Question: - Given 3 projects (Dashboard, Area 1-2) are being developed almost independently as they are separate tools sharing same database and some of business logic.- Areas share some of the styles, templates and scripts of the root project - Release dates of projects are different, every project should be able to be deployed separately keeping others untouched.
How to organise git branches scheme to satisfy the conditions
---
My best idea so far was to have branches organised like this:
- 'Master'- 'Dev'- 'Master'

But there is something incomplete and suspiciously smelling about this solution.
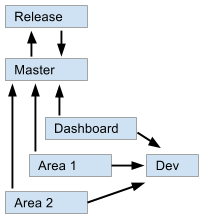
Answer: Ended up doing it like this:

With git's ability to pull/push to/from different remote branches we can keep our current permanent feature branch checked out and sync with remote DEV branch easily.
Works perfectly.